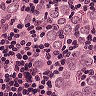
Metastatic tissue present: yes